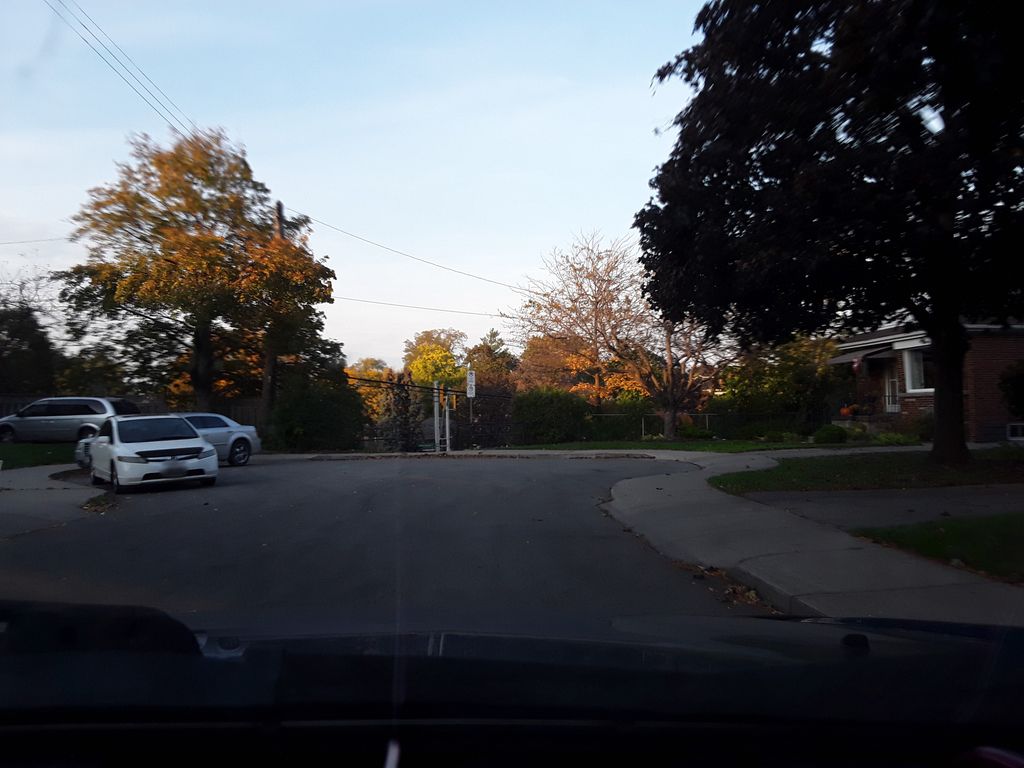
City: hamilton